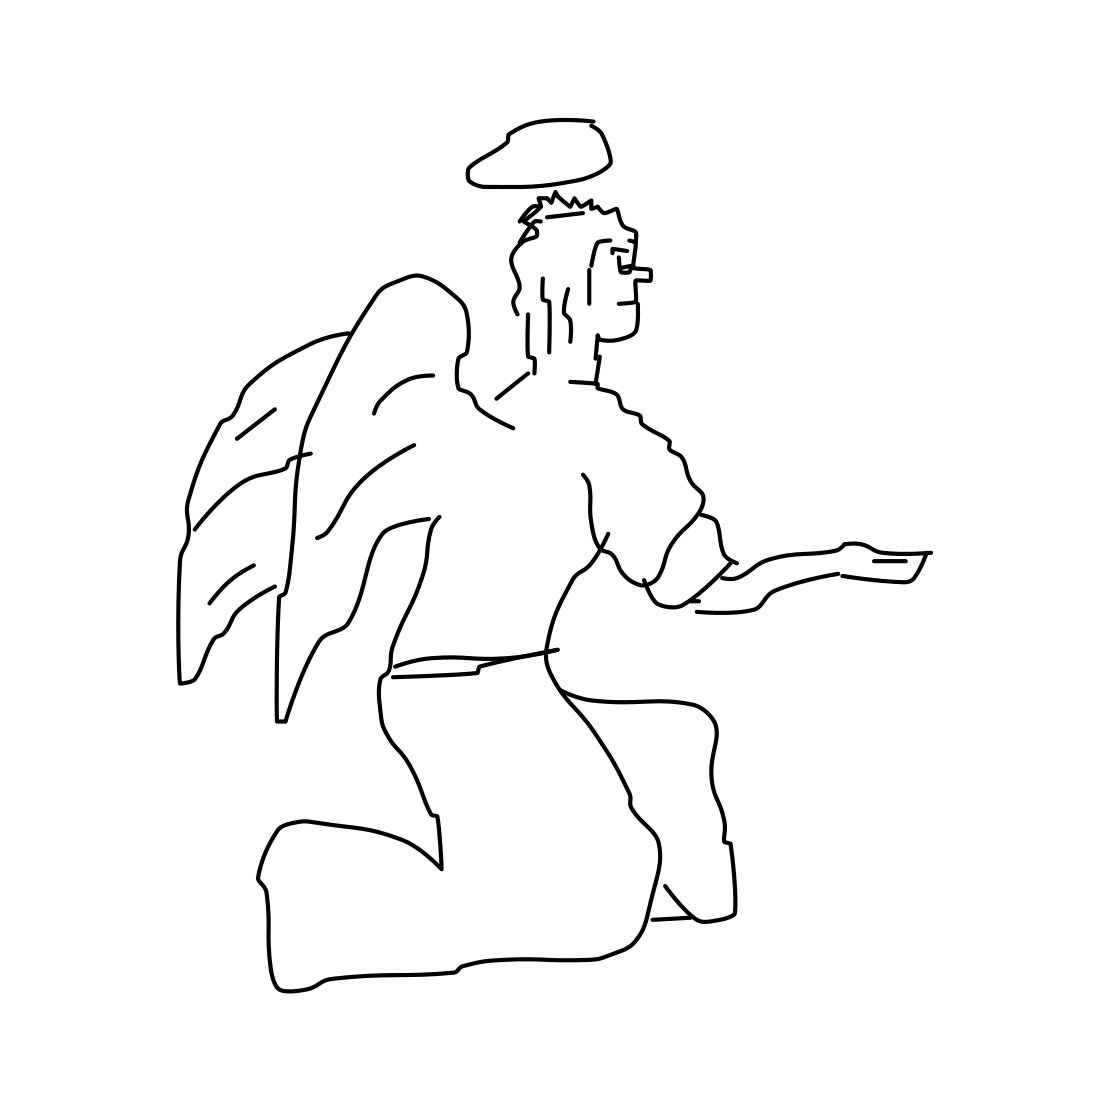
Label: angel